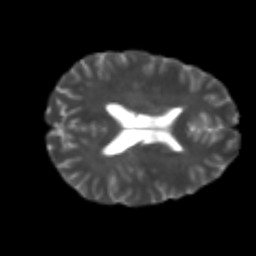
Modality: T2w
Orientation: axial
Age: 23
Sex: male
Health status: healthy
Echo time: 0.074 s